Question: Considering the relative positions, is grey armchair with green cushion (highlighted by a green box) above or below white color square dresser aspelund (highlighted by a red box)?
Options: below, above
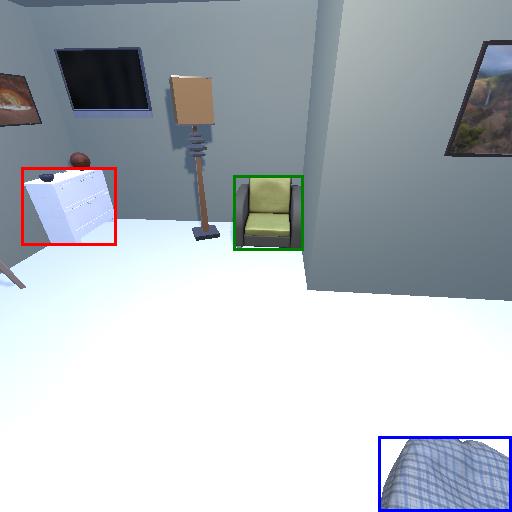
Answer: below